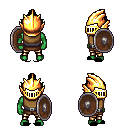
a pixel art fantasy rpg character, male body template, orc, green skin, leather chest armor, gold greaves, black long topknot hairstyle, gold helm, black slippers, shield, four views (front, back, left, right), 2x2 character sprite sheet, small pixel art, hard edges, no anti-aliasing